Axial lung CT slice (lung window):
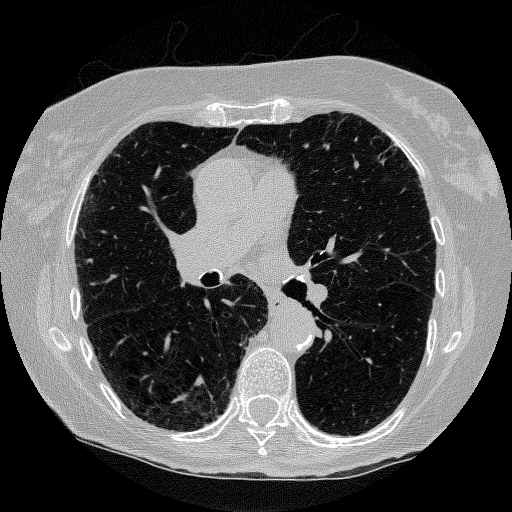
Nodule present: no